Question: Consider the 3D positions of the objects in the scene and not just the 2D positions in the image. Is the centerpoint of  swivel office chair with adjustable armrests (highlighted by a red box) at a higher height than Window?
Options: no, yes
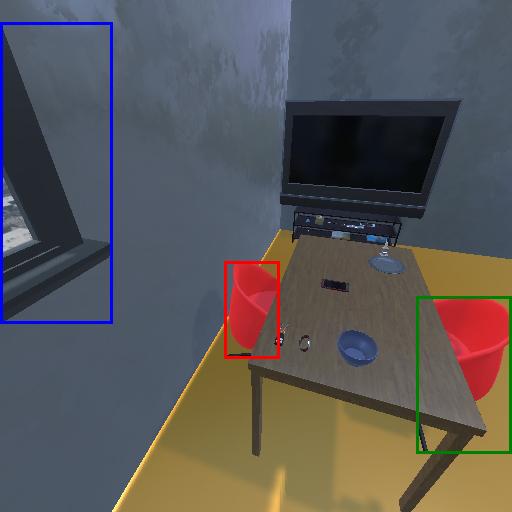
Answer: no